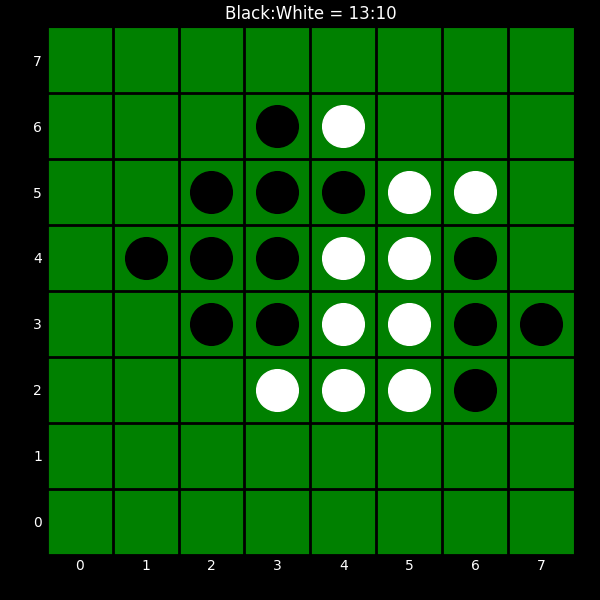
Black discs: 13
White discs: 10